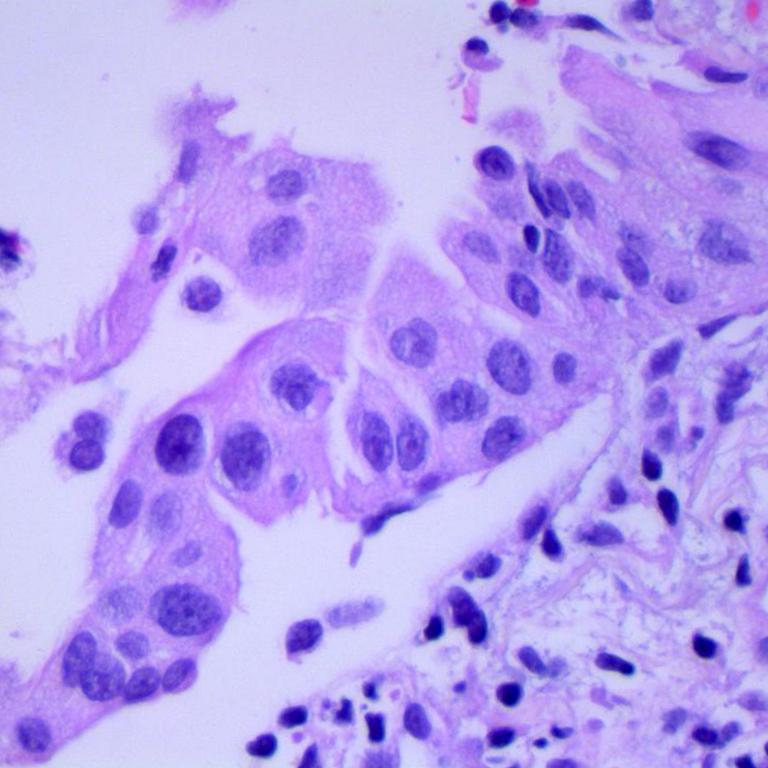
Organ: lung
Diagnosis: adenocarcinomas